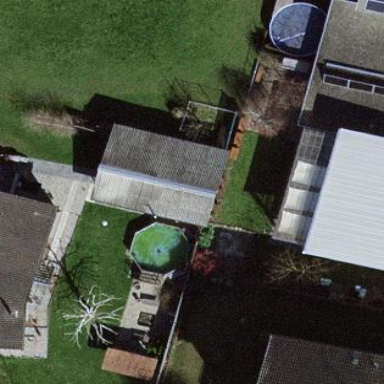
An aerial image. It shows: Shed.